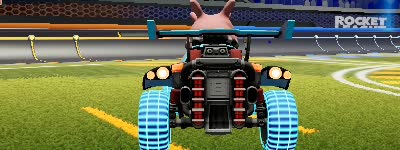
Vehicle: octane